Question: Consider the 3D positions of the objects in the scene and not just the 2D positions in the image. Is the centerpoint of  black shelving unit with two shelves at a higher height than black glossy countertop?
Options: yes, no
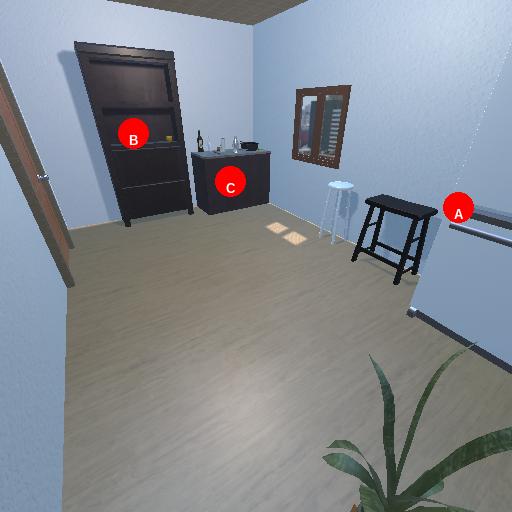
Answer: yes